Field crop: maize
Growth stage: 2
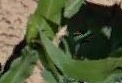
Species: maize